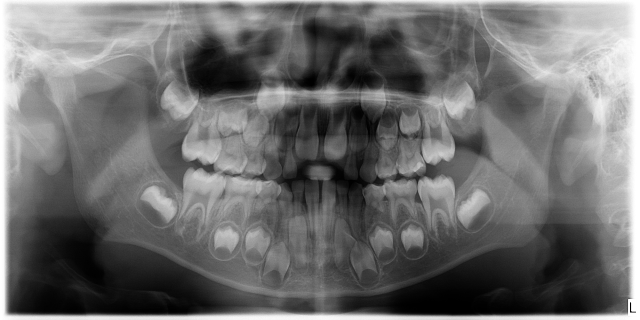
child